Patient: sex M, age 31
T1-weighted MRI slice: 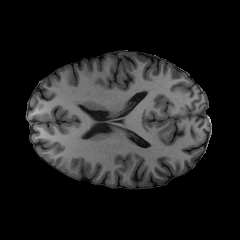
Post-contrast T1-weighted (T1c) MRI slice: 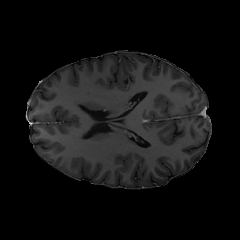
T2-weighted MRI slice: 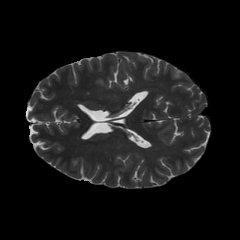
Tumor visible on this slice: no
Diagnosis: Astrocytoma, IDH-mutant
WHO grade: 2